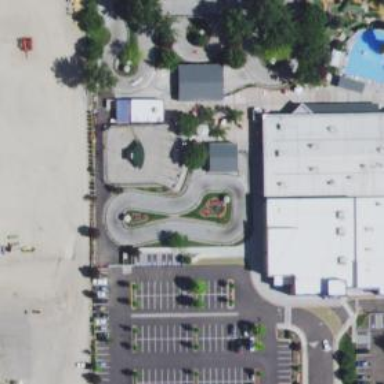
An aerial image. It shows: Karting raceway with asphalt surface.